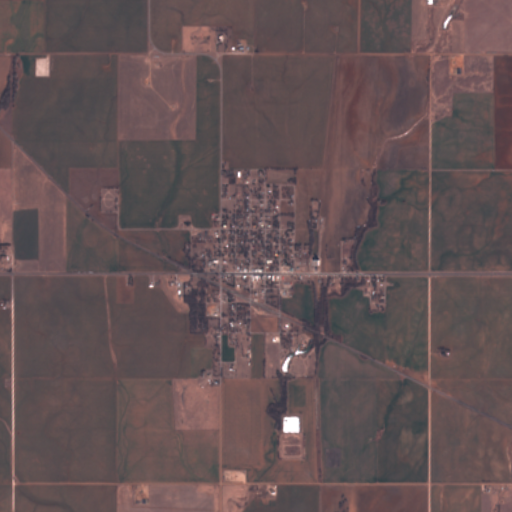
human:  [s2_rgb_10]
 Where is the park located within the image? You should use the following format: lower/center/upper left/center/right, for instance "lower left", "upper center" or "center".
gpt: The park is located in the center left of the image.
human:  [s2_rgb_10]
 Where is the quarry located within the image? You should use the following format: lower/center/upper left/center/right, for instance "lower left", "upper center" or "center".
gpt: There is no quarry in the image.